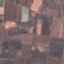
Label: PermanentCrop